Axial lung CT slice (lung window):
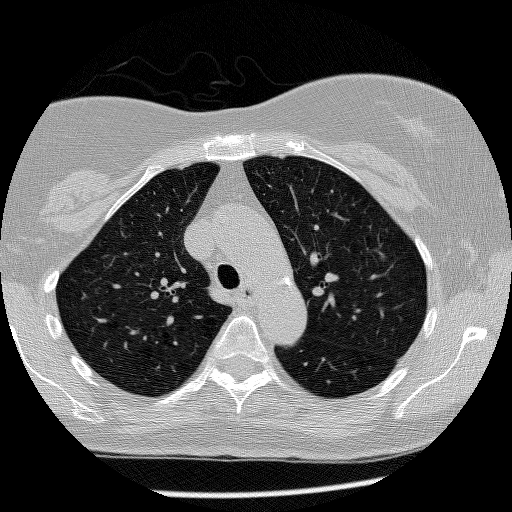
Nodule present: no